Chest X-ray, PA view. Patient: 59 years old, sex M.
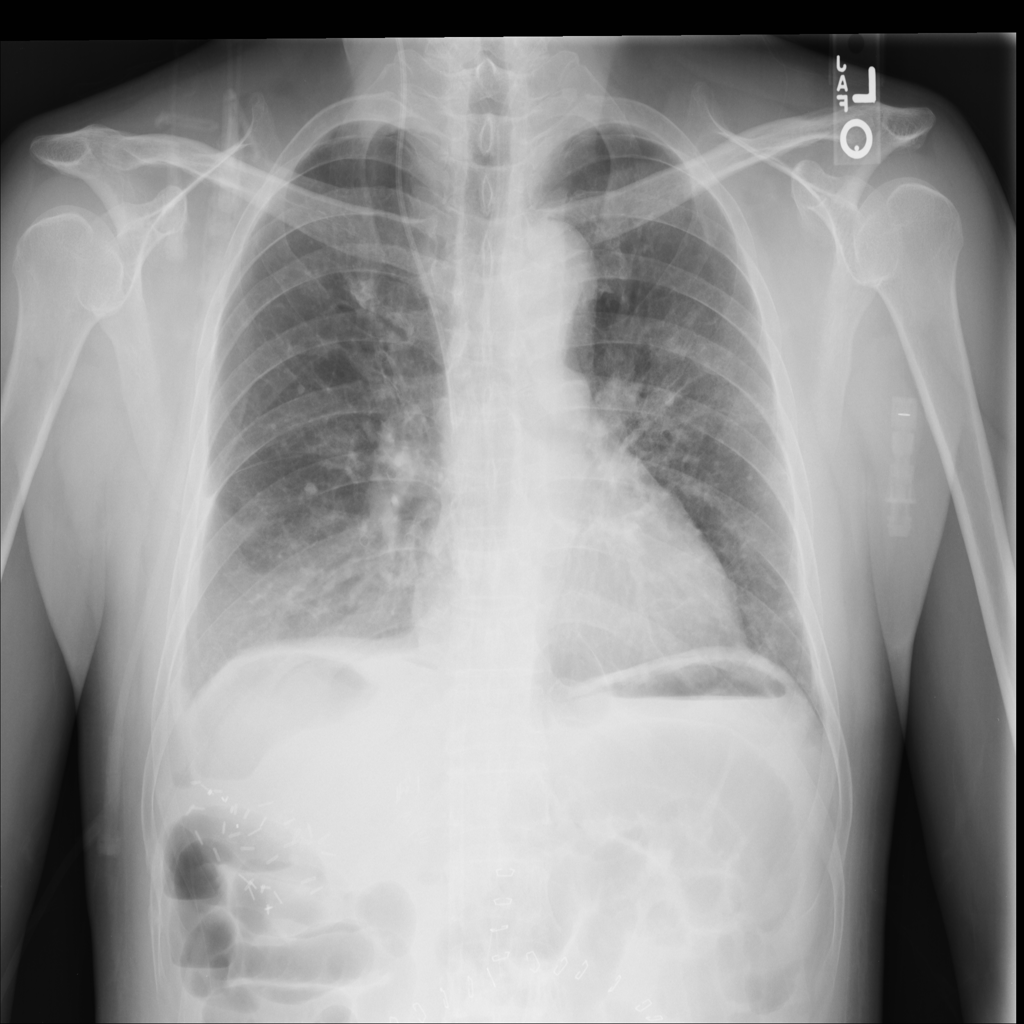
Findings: Atelectasis, Pneumonia